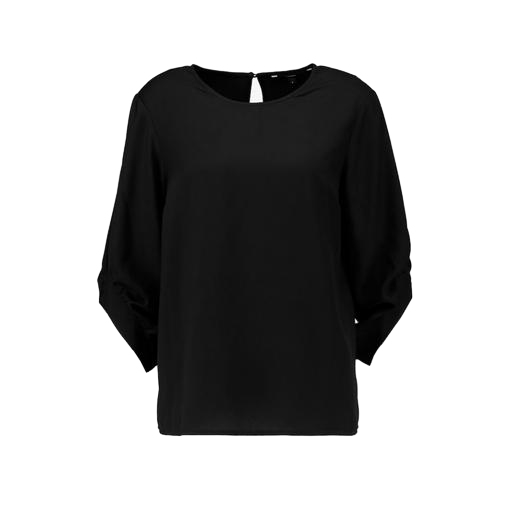
black three-quarter-sleeve top only macy, black three-quarter-sleeve scoop-neck t-shirt only macy, black raglan-sleeve blouse, white background